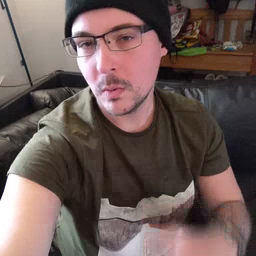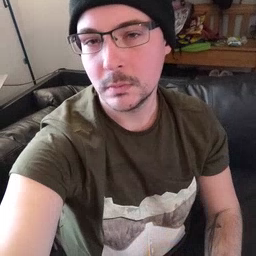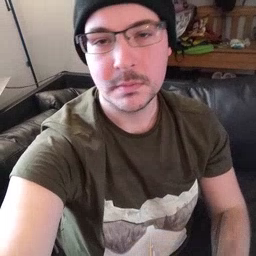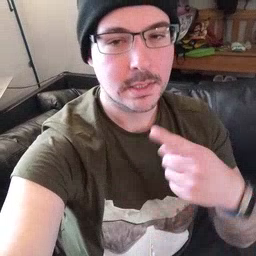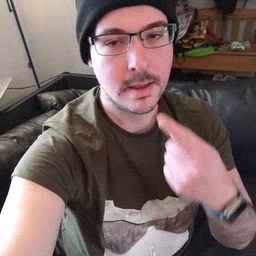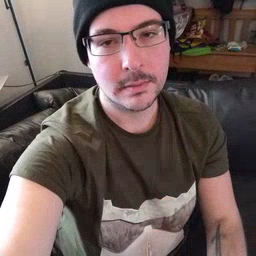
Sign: say